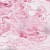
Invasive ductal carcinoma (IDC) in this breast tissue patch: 0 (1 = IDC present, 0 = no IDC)